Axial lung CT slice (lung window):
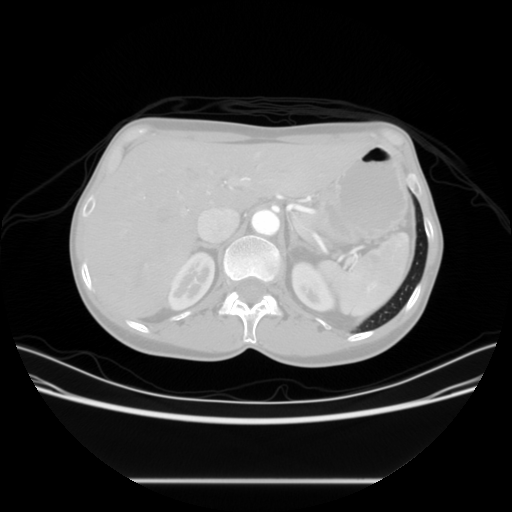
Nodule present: no